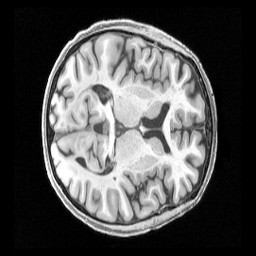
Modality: T1w
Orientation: axial
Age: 68
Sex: female
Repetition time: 2.4 s
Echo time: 0.00222 s